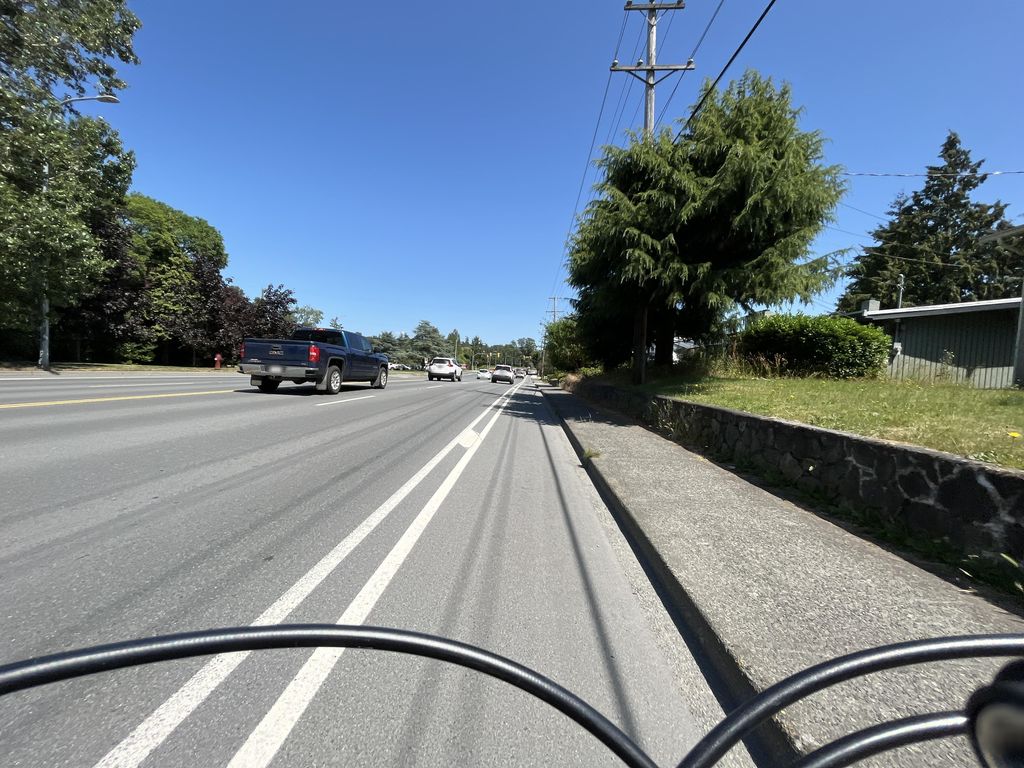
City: victoria